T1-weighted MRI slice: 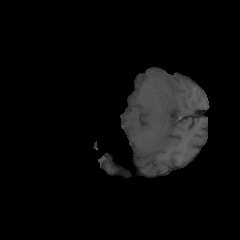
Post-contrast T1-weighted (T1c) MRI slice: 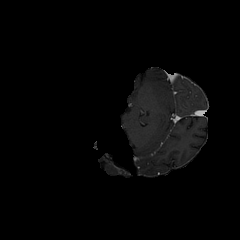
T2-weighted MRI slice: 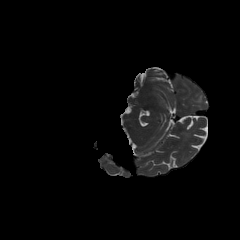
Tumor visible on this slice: yes